Aerial crown-view tile of a tropical tree (Barro Colorado Island, Panama), acquired 20250616:
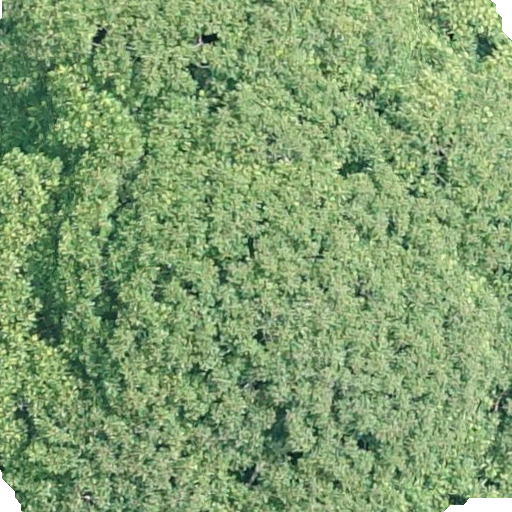
Species: Dipteryx oleifera
GBIF accepted scientific name: Dipteryx oleifera
Crown area: 561.026 m²